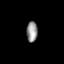
Tissue: prostate
Cell type: Myeloid cells
Senescence score: 0.2652
Nuclear area (px): 217
Mean DAPI intensity: 149.723